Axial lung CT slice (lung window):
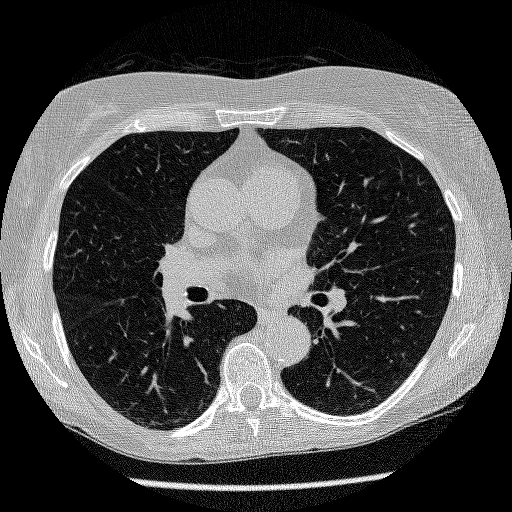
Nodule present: no